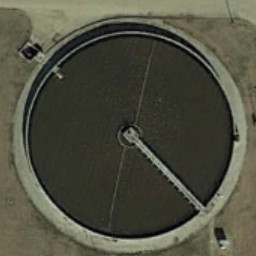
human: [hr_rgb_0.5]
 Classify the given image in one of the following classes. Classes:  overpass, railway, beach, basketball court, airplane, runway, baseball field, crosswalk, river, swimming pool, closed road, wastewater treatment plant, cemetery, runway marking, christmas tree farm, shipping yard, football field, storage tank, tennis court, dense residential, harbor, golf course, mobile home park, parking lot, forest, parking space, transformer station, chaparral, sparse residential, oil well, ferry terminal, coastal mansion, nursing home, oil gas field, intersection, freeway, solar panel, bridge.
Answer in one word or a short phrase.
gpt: wastewater treatment plant